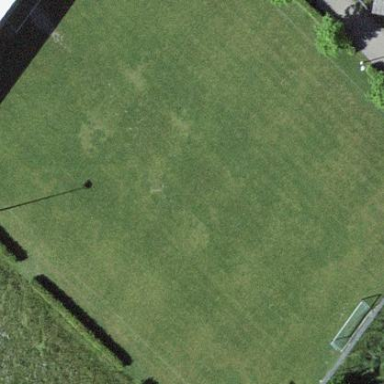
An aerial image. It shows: Grassy pitch for various sports activities.